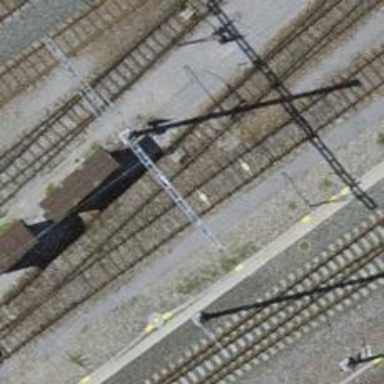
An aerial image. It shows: Railway switch.